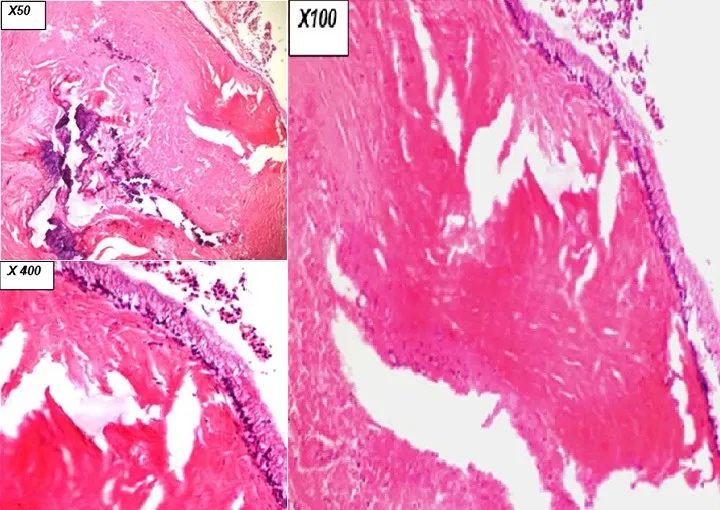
Histopathology slide x50, x100, x400.
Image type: pathology (h&e)